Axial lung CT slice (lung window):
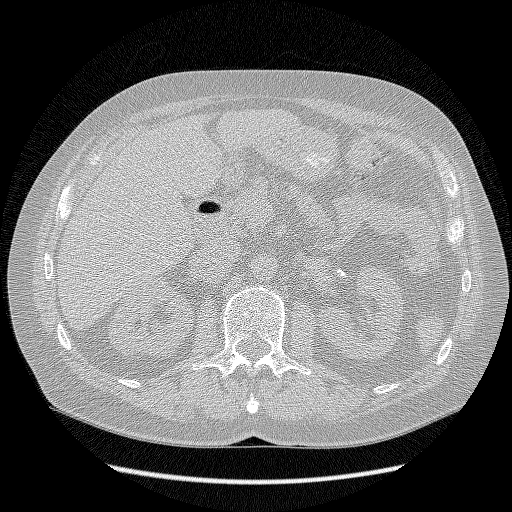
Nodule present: no